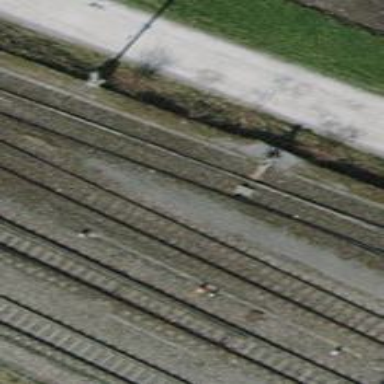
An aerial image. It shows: Railway switch.